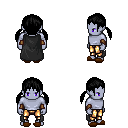
a pixel art fantasy rpg character, male body template, dark elf, purple skin, black cape, gold greaves, black twin-tailed hairstyle, cloth bracers, brown slippers, four views (front, back, left, right), 2x2 character sprite sheet, small pixel art, hard edges, no anti-aliasing